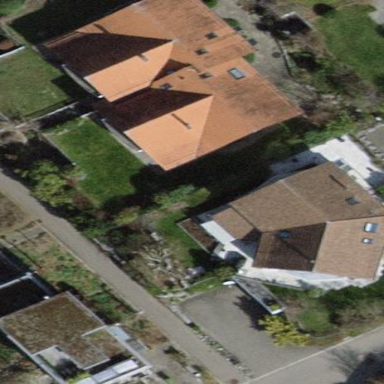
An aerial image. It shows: Detached building.